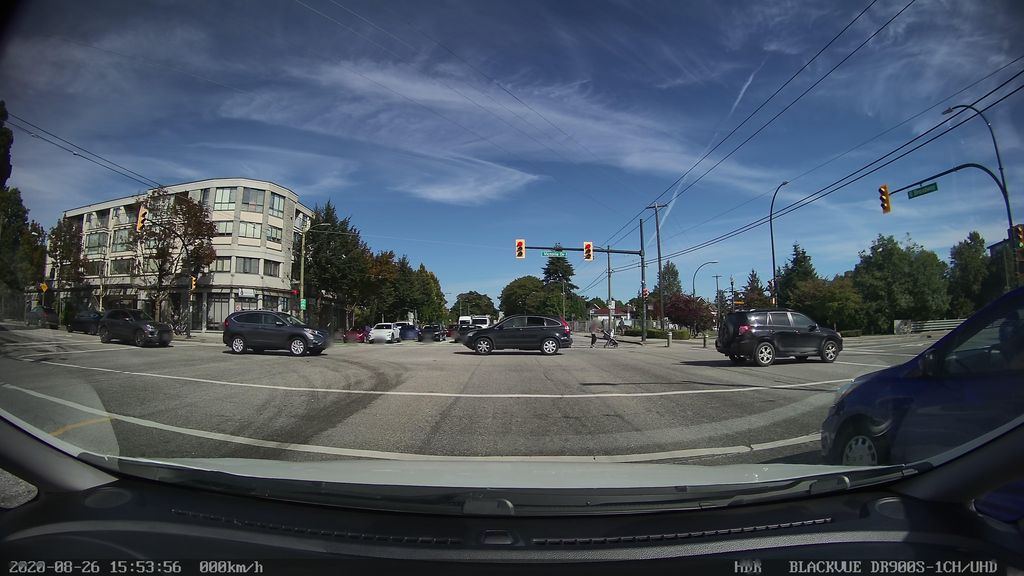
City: vancouver